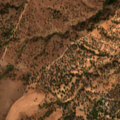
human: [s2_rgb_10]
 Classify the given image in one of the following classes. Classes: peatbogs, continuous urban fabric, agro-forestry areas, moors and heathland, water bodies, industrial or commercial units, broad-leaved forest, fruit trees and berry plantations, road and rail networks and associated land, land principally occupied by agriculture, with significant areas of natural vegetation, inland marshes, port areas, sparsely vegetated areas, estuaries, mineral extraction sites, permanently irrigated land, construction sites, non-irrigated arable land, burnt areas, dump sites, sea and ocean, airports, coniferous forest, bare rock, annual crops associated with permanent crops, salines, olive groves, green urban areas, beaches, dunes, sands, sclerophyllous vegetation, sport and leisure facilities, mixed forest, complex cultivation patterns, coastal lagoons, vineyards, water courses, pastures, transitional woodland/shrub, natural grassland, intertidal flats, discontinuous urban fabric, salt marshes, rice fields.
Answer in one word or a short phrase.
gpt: non-irrigated arable land, permanently irrigated land, olive groves, agro-forestry areas